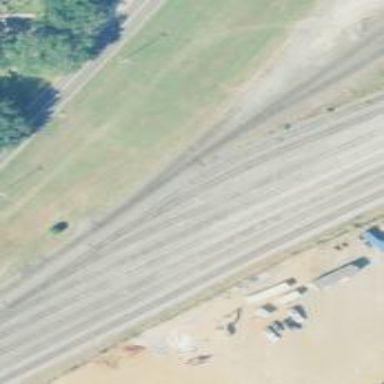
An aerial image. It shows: Railway yard used for servicing trains.